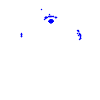
Particle: electron